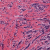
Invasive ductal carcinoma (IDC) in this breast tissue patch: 1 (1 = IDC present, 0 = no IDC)